Question: This is my Code:
'''
private void btnReminder_Click(object sender, EventArgs e)
{
timer2.Start();
}
private void timer2_Tick(object sender, EventArgs e)
{
DateTime Date = DateTimePickerReminderDate.Value;
DateTime Time = DateTimePickerReminderTime.Value;
if (DateTime.Now.CompareTo(Date) > 0 && DateTime.Now.CompareTo(Time) > 0)
{
Date = DateTime.MaxValue;
Time = DateTime.MaxValue;
MessageBox.Show("Your Reminder");
timer2.Stop();
}
}
'''
When I set the reminder it working as expected and Showing the message at right sated time.But the problem is,it continuously giving pop up of messagebox I tried to clear this bug but I am unsuccessful in it.So right now I need the experts advice so please help me for clear this bug.

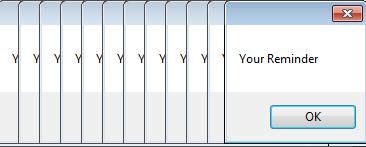
Answer: The 'MessageBox' will block your UI thread while displayed and you will not reach the 'timer.Stop()' before you click the dialog away.
Try stopping the timer you display your 'MessageBox':
'''
private void timer2_Tick(object sender, EventArgs e)
{
DateTime Date = DateTimePickerReminderDate.Value;
DateTime Time = DateTimePickerReminderTime.Value;
if (DateTime.Now.CompareTo(Date) > 0 && DateTime.Now.CompareTo(Time) > 0)
{
timer2.Stop();
Date = DateTime.MaxValue;
Time = DateTime.MaxValue;
MessageBox.Show("Your Reminder");
}
}
'''